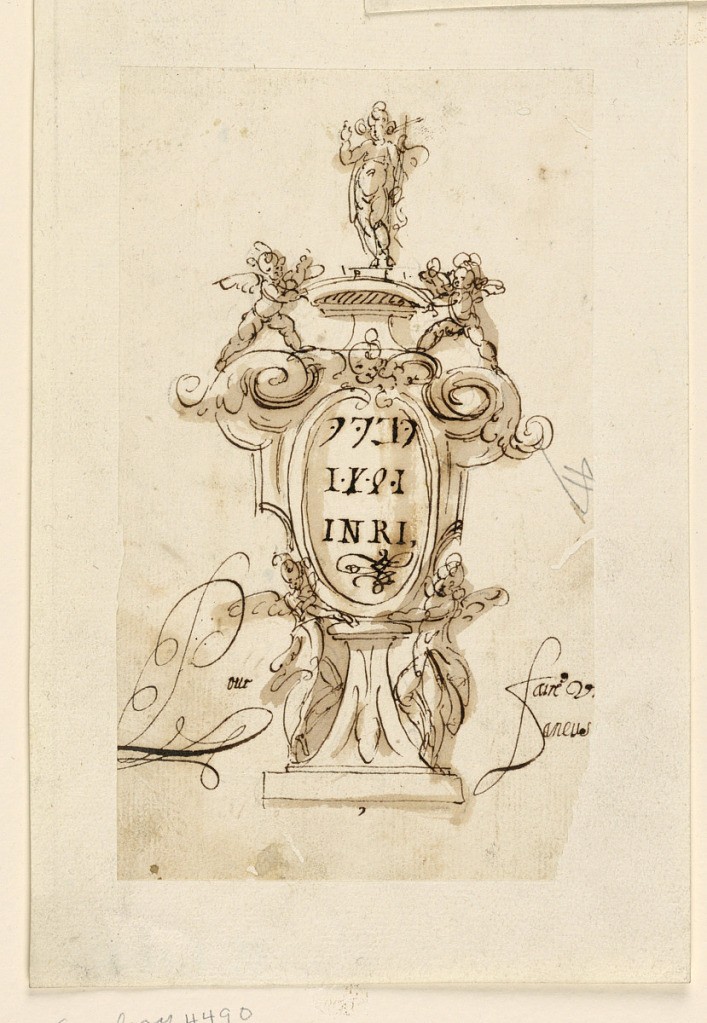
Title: Drawing
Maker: Leonardo Scaglia, French, active Italy, 1640 – 1650
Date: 1620-1630
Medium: Black chalk, pen, brush, brown. Paper
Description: Vertical rectangle. A variation of -2214. Beside the shaft are two standing angels. The receptacle has the shape of an ovoid, with the Title of the Cross, in three lines. On top is the figure of the blessing Christ Child with the Cross-staff. The angels beside the foot of the pediment are standing upon its base and the scrolls.